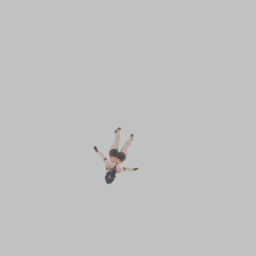
Label: people